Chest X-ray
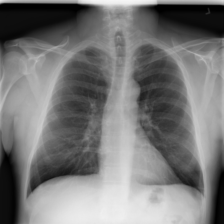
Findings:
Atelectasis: negative
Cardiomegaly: negative
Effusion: negative
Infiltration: positive
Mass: negative
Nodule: negative
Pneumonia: negative
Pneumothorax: negative
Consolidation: negative
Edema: negative
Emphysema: negative
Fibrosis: negative
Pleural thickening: negative
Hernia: negative